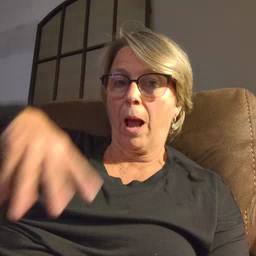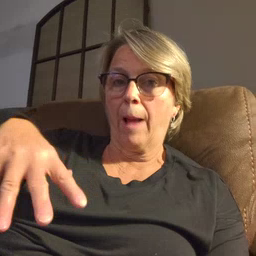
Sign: drop